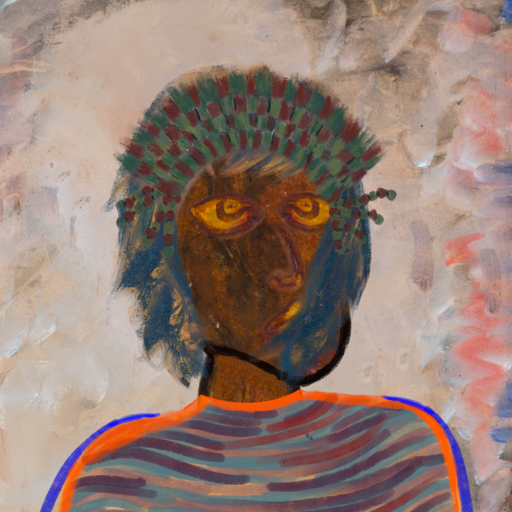
Background: Roy_Bahadur, Head And Neck Side: Mosgoul, Face Side: Comrade, Bust: Experience, Hair Side: In_The_Sun, Head Accessory: After_Raid_Crown, Second Necklace: Blank, Necklace: Blank, Baby: Blank